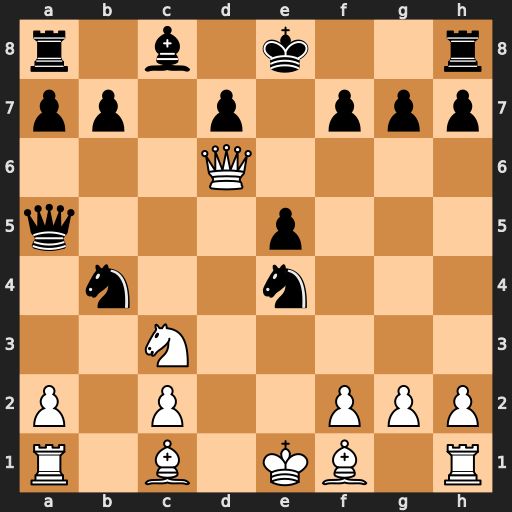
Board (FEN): r1b1k2r/pp1p1ppp/3Q4/q3p3/1n2n3/2N5/P1P2PPP/R1B1KB1R
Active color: w
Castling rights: KQkq
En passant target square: -
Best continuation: Nxe4 Nxc2+ Kd1